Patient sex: M
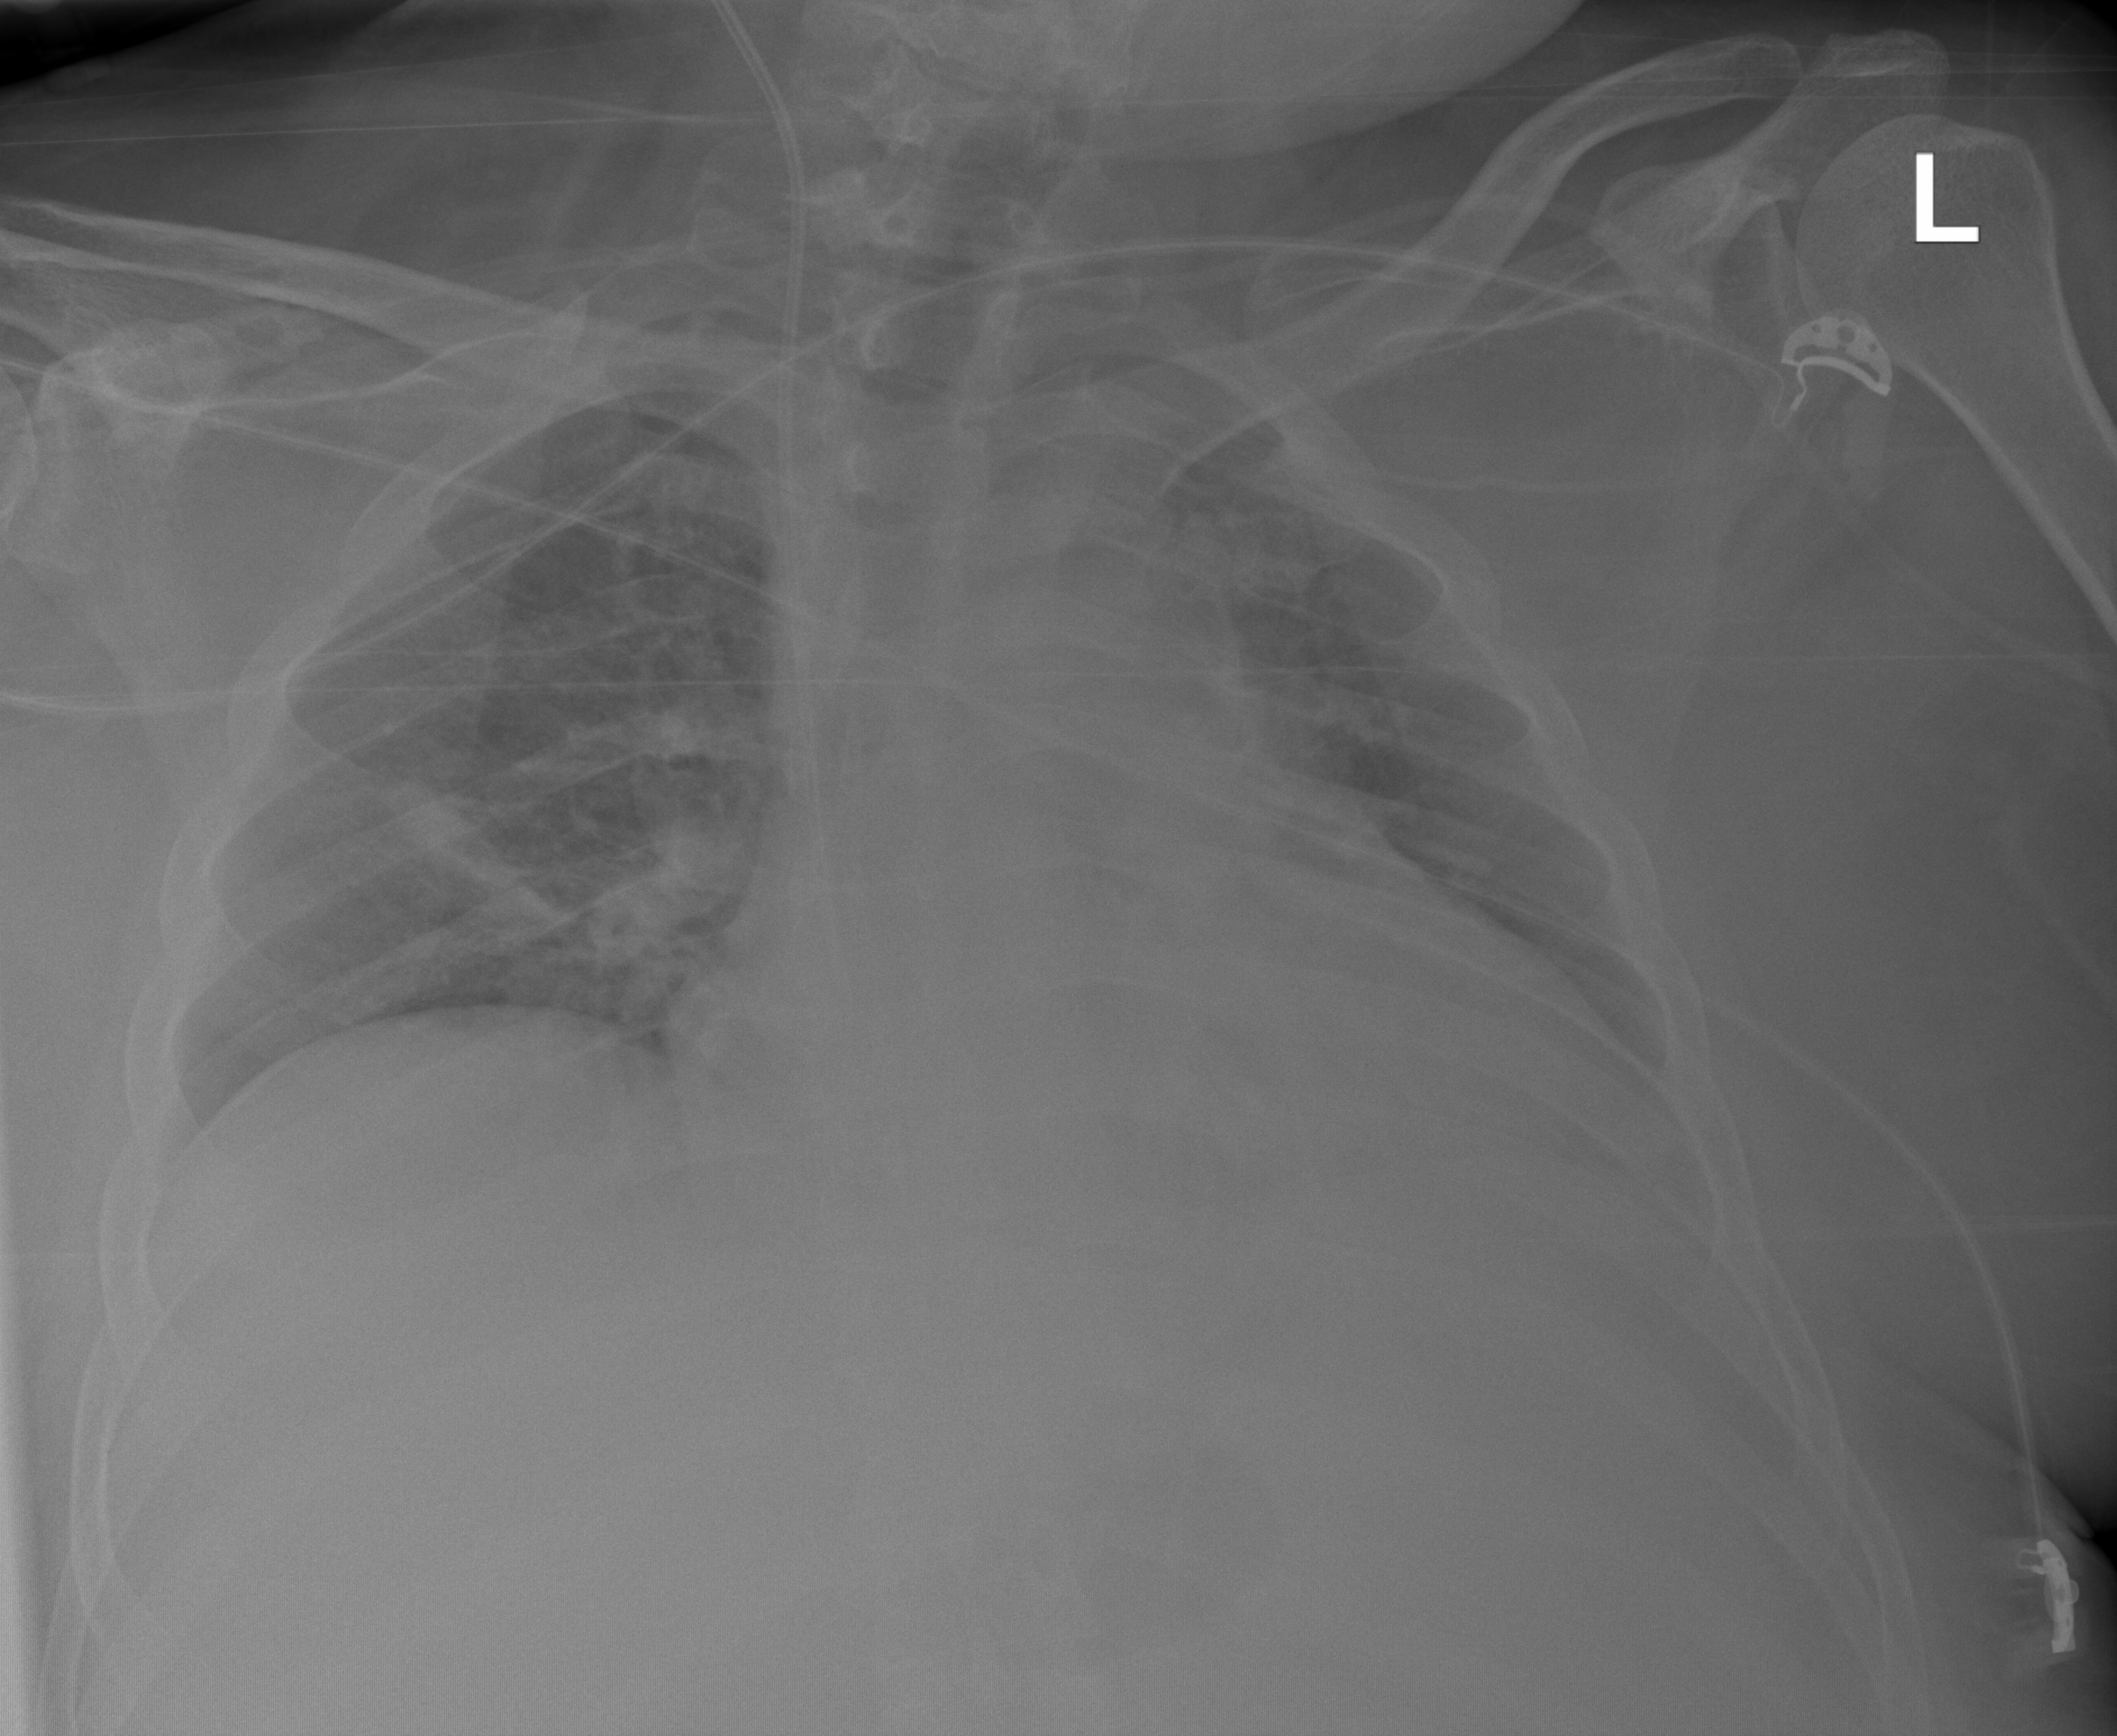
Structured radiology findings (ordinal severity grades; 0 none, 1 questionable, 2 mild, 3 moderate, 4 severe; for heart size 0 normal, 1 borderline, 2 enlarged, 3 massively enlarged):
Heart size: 2
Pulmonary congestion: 2
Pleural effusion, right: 0
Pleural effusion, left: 0
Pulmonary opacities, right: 0
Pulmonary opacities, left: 0
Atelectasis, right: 2
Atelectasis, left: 0